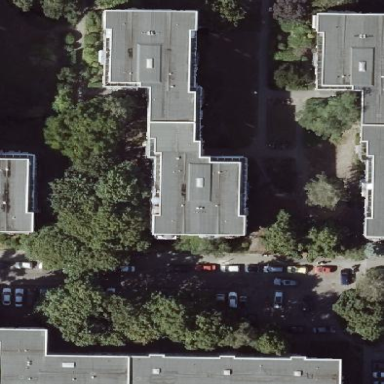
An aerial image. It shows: Building with apartments and flat roof.